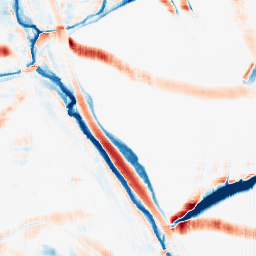
Category: morphological
Decomposition family: morphological_square
Decomposition parameters: operation: average
size: 20
Upsampling method: fft_zeropad
Upsampling parameters: scale: 8
Upsampling scale: 8